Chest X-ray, PA view. Patient: 48 years old, sex F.
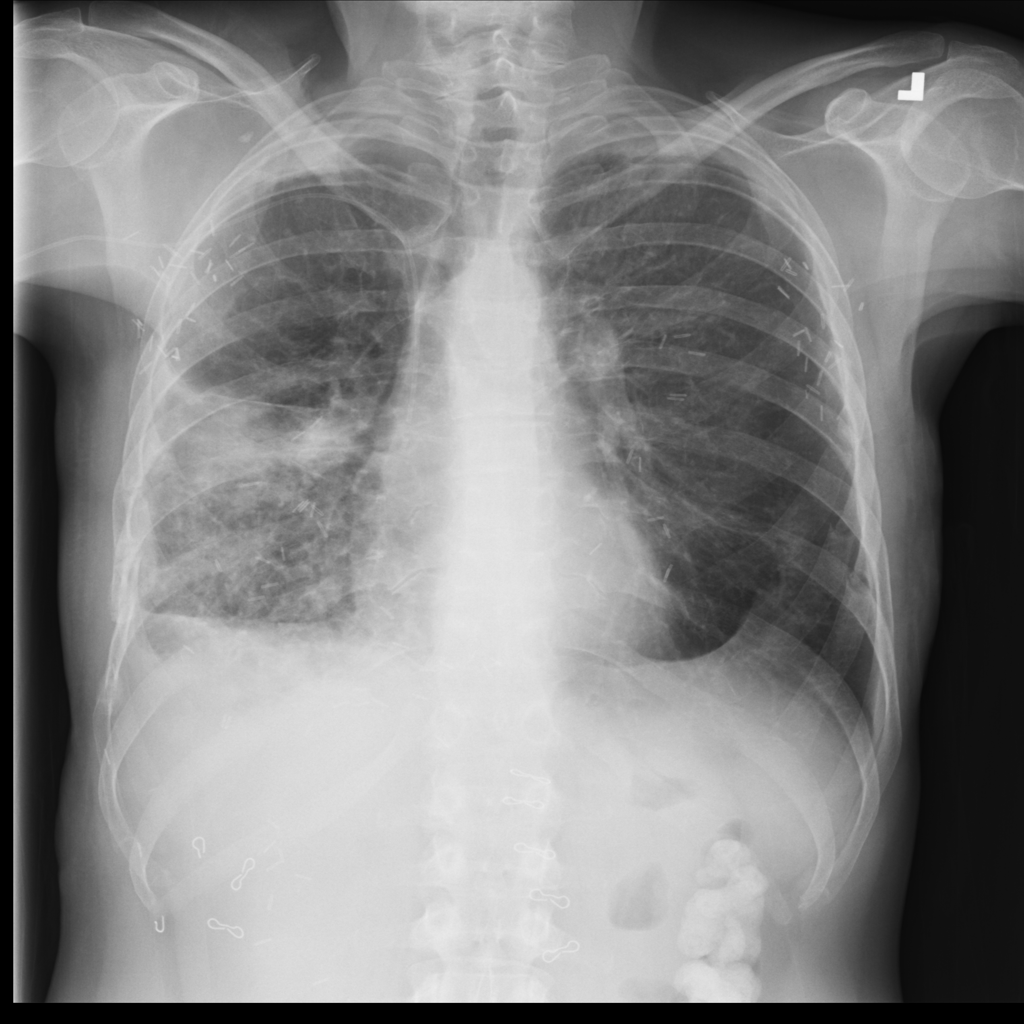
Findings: Effusion, Infiltration